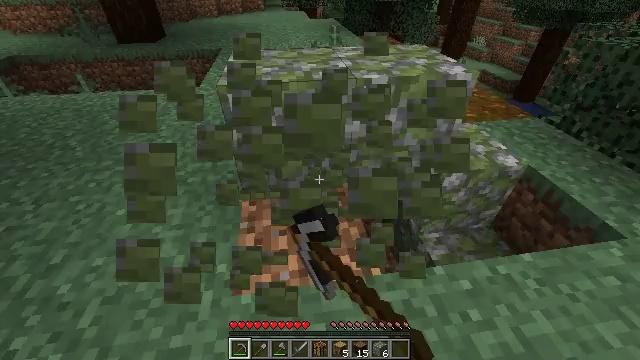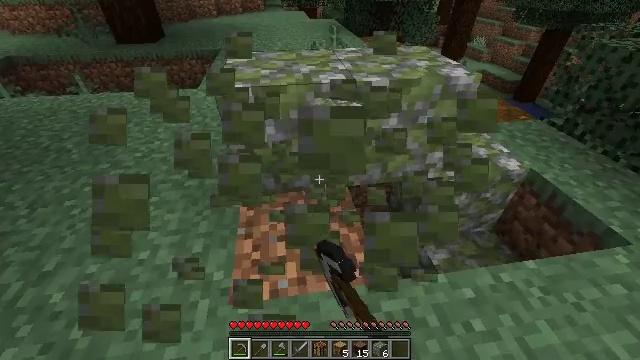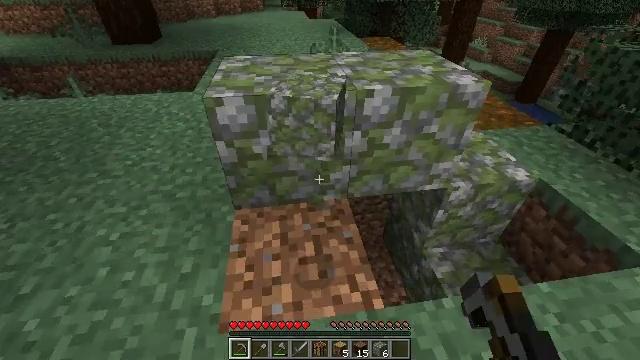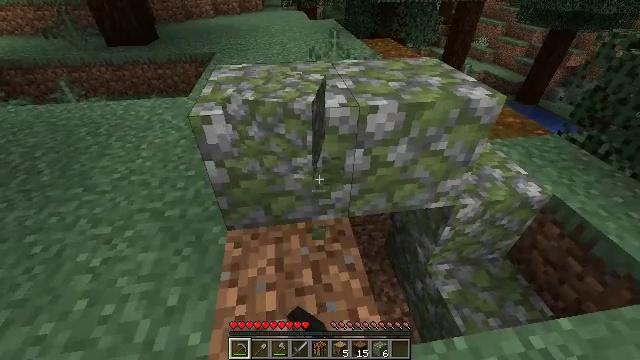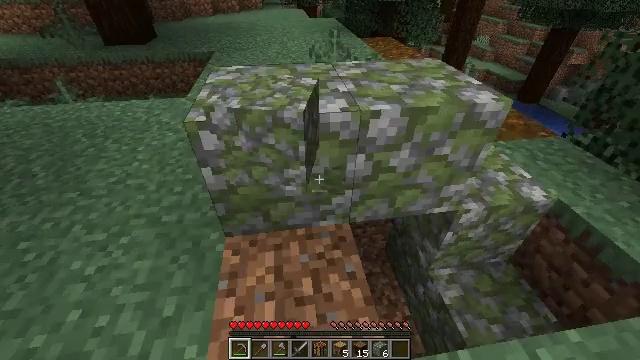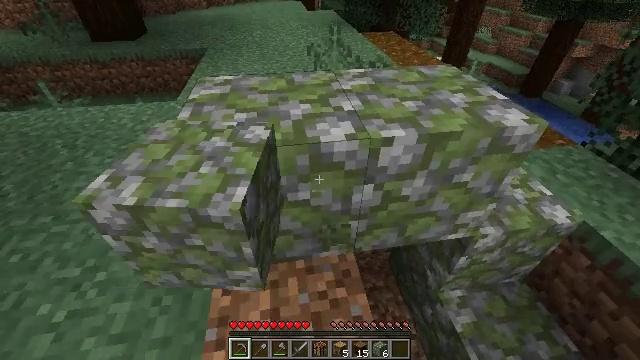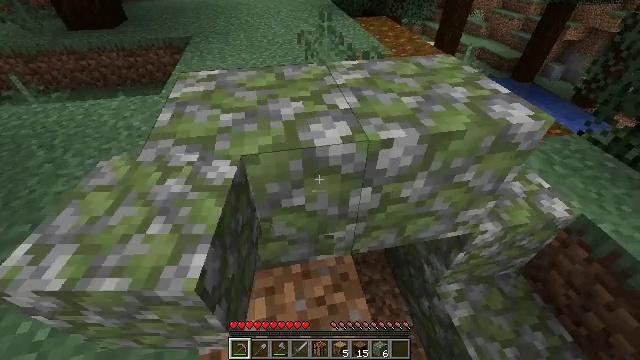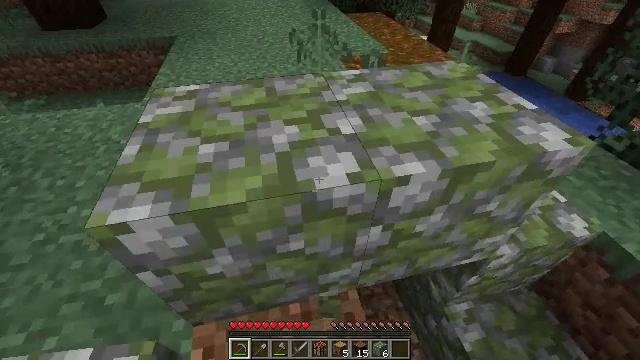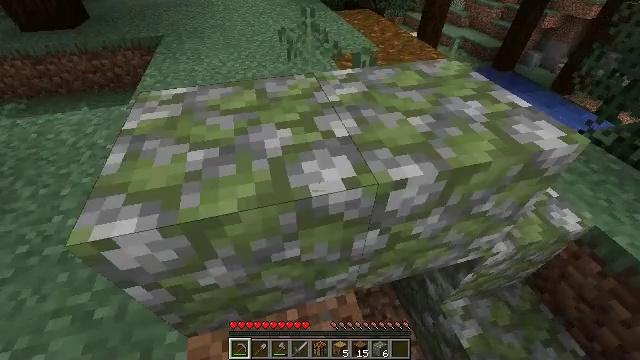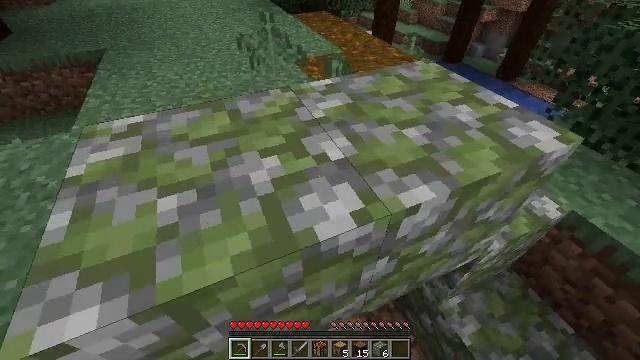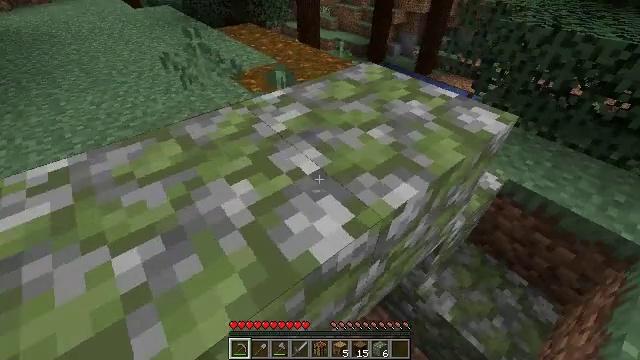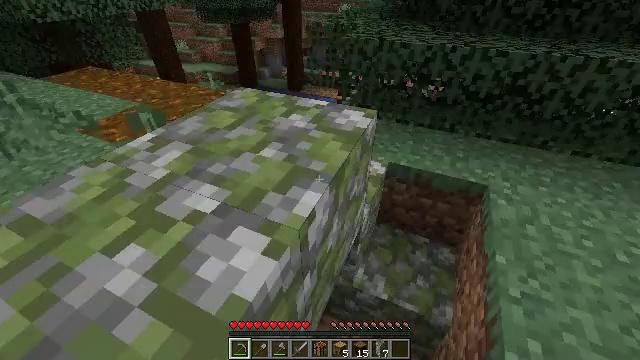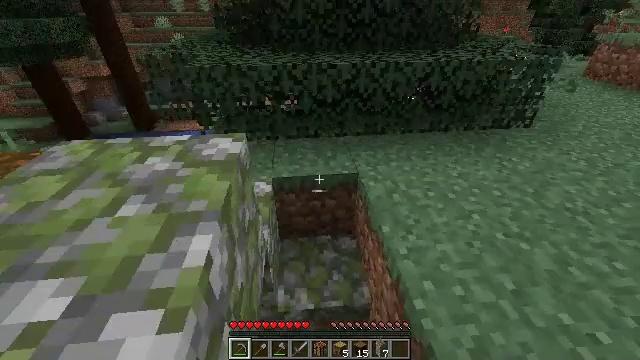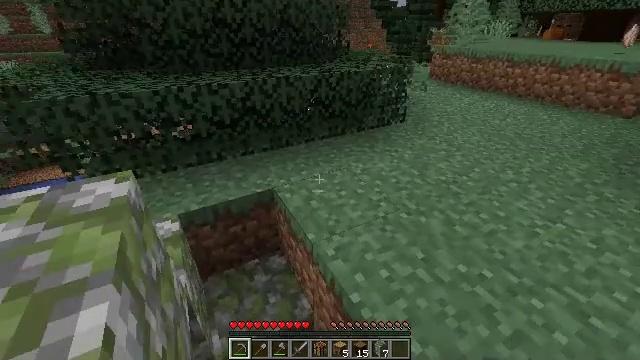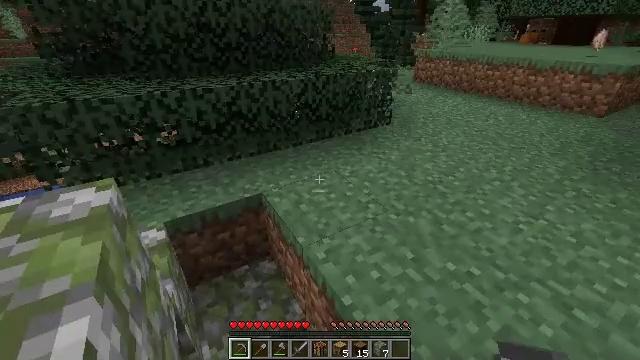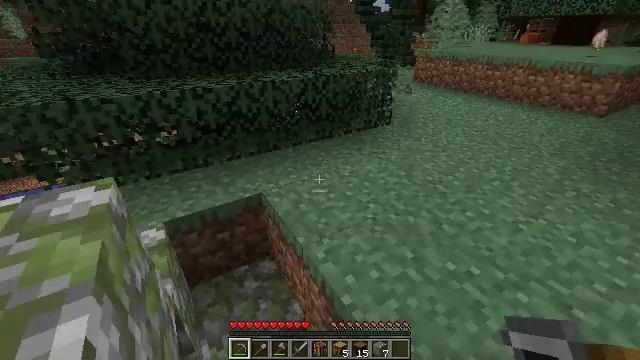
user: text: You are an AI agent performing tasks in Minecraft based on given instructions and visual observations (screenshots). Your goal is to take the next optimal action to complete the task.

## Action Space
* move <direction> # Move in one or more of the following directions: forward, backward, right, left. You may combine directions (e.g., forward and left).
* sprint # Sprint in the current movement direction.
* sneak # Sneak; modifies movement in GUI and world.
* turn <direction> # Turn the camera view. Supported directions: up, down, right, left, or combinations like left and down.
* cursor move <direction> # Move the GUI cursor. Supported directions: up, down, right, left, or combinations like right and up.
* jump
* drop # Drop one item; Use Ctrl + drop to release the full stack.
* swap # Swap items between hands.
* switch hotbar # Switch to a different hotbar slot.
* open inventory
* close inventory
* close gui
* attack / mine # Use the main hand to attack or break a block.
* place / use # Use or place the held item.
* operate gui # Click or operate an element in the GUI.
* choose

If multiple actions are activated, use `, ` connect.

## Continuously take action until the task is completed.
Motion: motion action
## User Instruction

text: Gather materials from the sweet berry bush.
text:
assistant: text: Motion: move forward, attack / mine
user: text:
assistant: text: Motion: move forward, attack / mine
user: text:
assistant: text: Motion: move forward
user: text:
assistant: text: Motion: move forward
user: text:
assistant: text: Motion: move forward, turn down
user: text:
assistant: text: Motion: move forward, turn right and down
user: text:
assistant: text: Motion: move forward, turn right and down
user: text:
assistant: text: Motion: move forward and move left, turn right
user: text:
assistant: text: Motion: move forward and move left, turn right
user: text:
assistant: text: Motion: move forward and move left, turn right and up
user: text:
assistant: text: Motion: move forward and move left, turn right and up
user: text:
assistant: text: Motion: turn right and up
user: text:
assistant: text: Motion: turn right and up
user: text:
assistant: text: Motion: turn right
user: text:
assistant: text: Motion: no_op
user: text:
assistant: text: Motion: move forward
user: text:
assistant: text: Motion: move forward
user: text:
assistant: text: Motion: move forward
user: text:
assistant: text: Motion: move forward and move right
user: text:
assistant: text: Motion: move forward and move right, turn right
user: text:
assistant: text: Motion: move forward and move right, turn right and up
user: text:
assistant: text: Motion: move forward and move right, turn right and up
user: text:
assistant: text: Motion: move forward and move right, turn right and up
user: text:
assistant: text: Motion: move forward, turn right and up
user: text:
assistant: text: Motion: move forward, turn right
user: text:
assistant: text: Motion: move forward
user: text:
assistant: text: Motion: move forward
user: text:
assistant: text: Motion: move forward
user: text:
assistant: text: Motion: move forward, sprint
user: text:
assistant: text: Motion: move forward, sprint